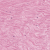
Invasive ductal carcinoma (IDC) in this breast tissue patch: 0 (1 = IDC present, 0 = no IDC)